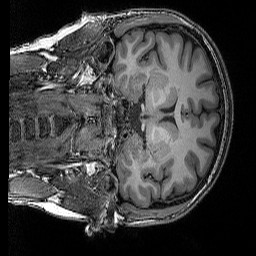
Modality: T1w
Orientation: coronal
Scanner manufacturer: siemens
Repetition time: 2.25 s
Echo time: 0.00418 s